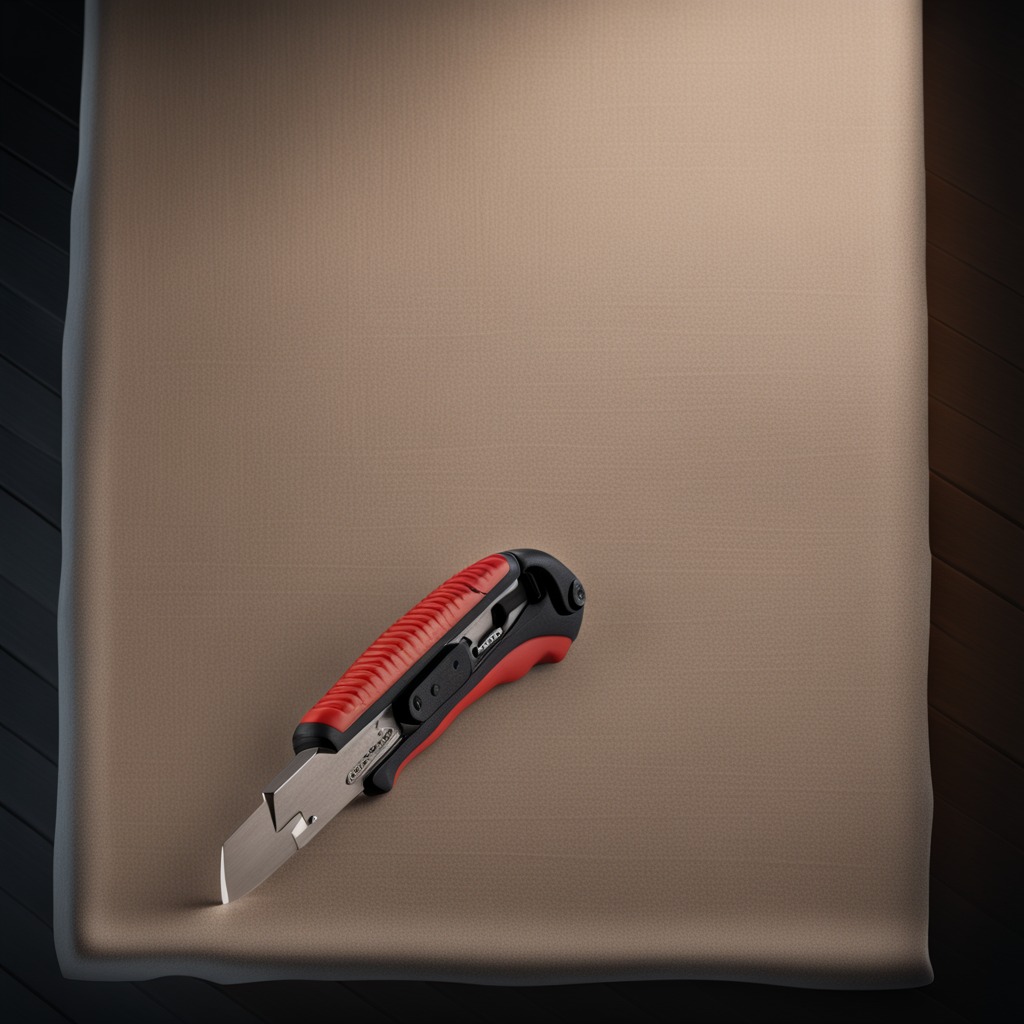
A utility knife lying on a wooden table inside a workshop at night.